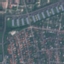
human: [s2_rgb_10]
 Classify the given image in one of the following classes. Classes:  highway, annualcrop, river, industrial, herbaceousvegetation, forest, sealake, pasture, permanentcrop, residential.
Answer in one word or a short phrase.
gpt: Residential